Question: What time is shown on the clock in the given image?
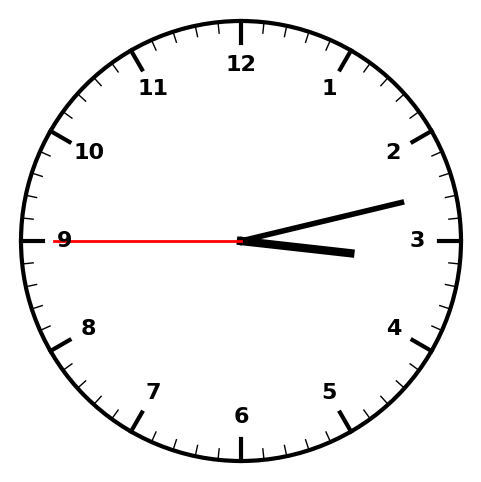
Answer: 03:12:45